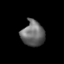
Tissue: lung
Cell type: Epithelial cells
Senescence score: 0.224
Nuclear area (px): 567
Mean DAPI intensity: 106.402